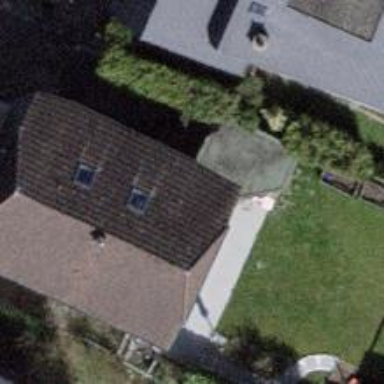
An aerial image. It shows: Building with tiled roof.